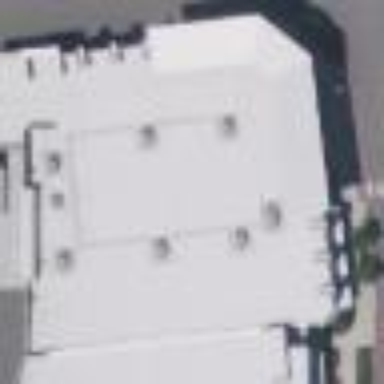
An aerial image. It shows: Building.